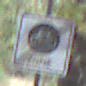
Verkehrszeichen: EndeFahrradzone
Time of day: SunriseSunset
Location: Outdoor (Nature)
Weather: NotSpecified
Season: Autumn
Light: Natural